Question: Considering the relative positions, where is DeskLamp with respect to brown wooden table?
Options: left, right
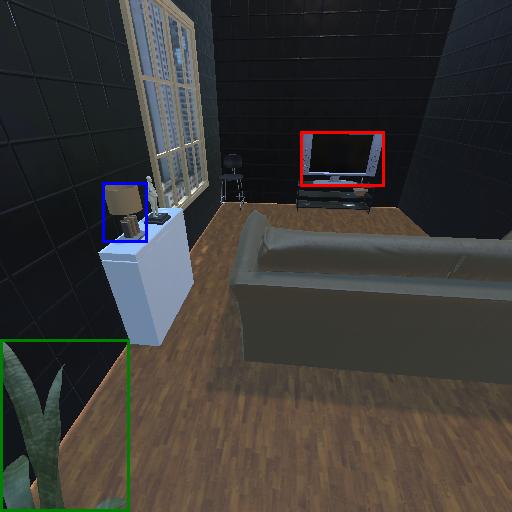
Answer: left